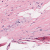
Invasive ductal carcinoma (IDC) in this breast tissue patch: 0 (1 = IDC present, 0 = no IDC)